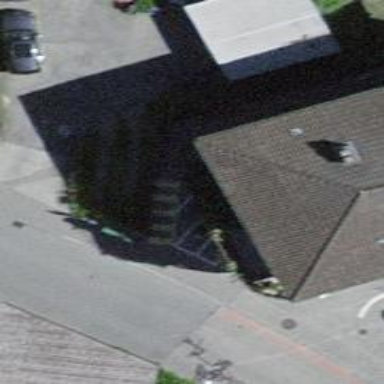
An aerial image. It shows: Post box.